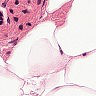
Metastatic tissue present: no